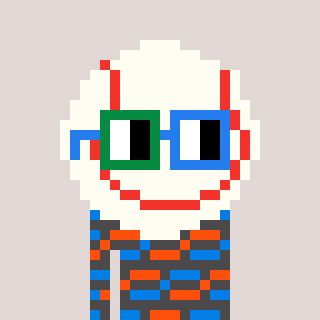
a pixel art character with square green and blue glasses, a baseball ball-shaped head and a grayscale-colored body on a warm background